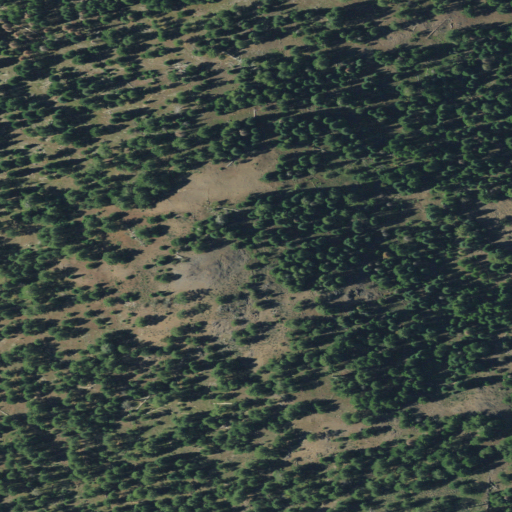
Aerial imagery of mountain in Oregon named Knox Mountain containing evergreen forest and shrub